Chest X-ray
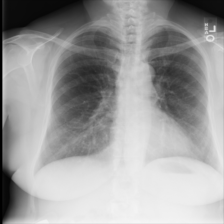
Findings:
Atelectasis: negative
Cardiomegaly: negative
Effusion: negative
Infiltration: negative
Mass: negative
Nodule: negative
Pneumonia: negative
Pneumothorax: negative
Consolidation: negative
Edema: negative
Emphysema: negative
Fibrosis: negative
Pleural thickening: negative
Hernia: negative